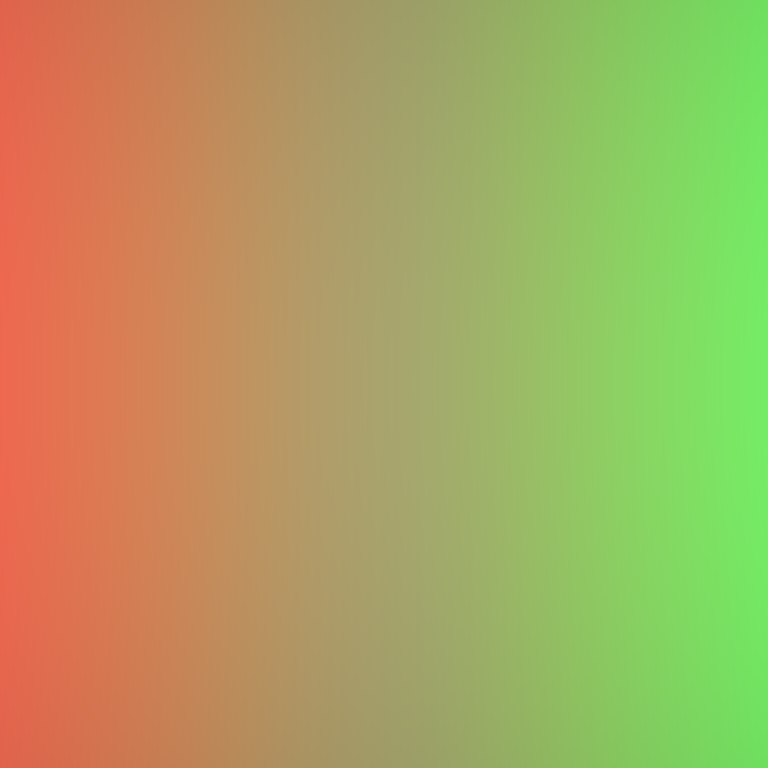
Abstract light effect, smooth gradient from warm orange to bright green, calm atmosphere, soft blend, no room, no furniture, no objects.